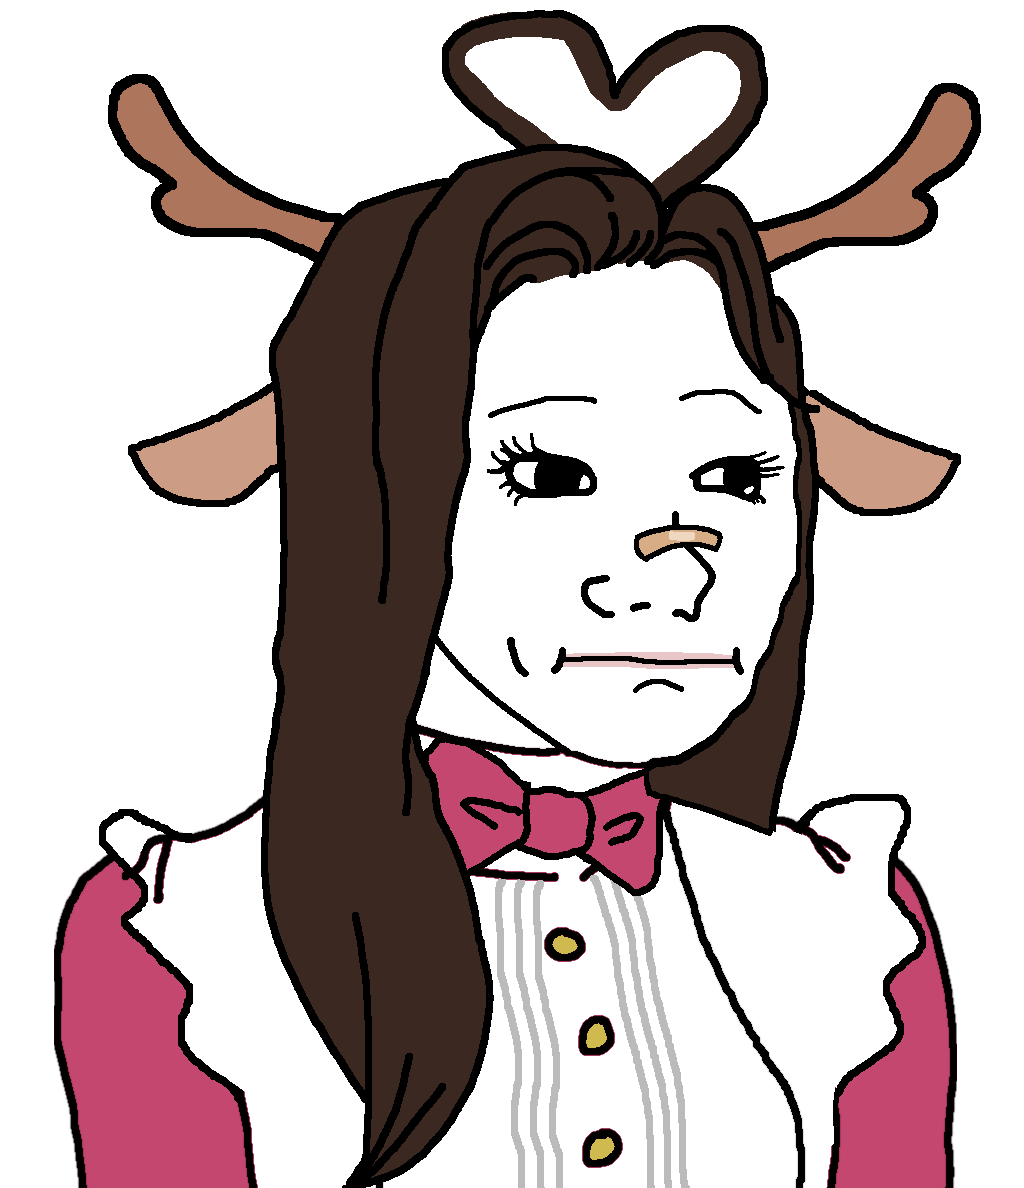
Label: 5_Trad_Wife